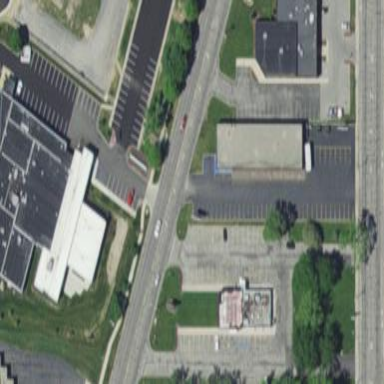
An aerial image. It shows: Parking area.